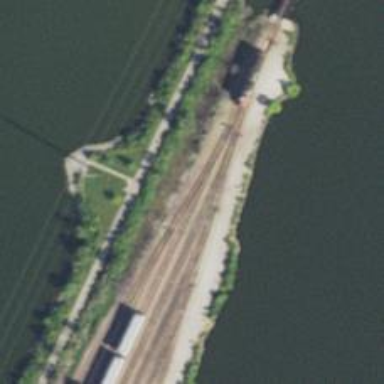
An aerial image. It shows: Railway siding for service.